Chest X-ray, AP view. Patient: 65 years old, sex M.
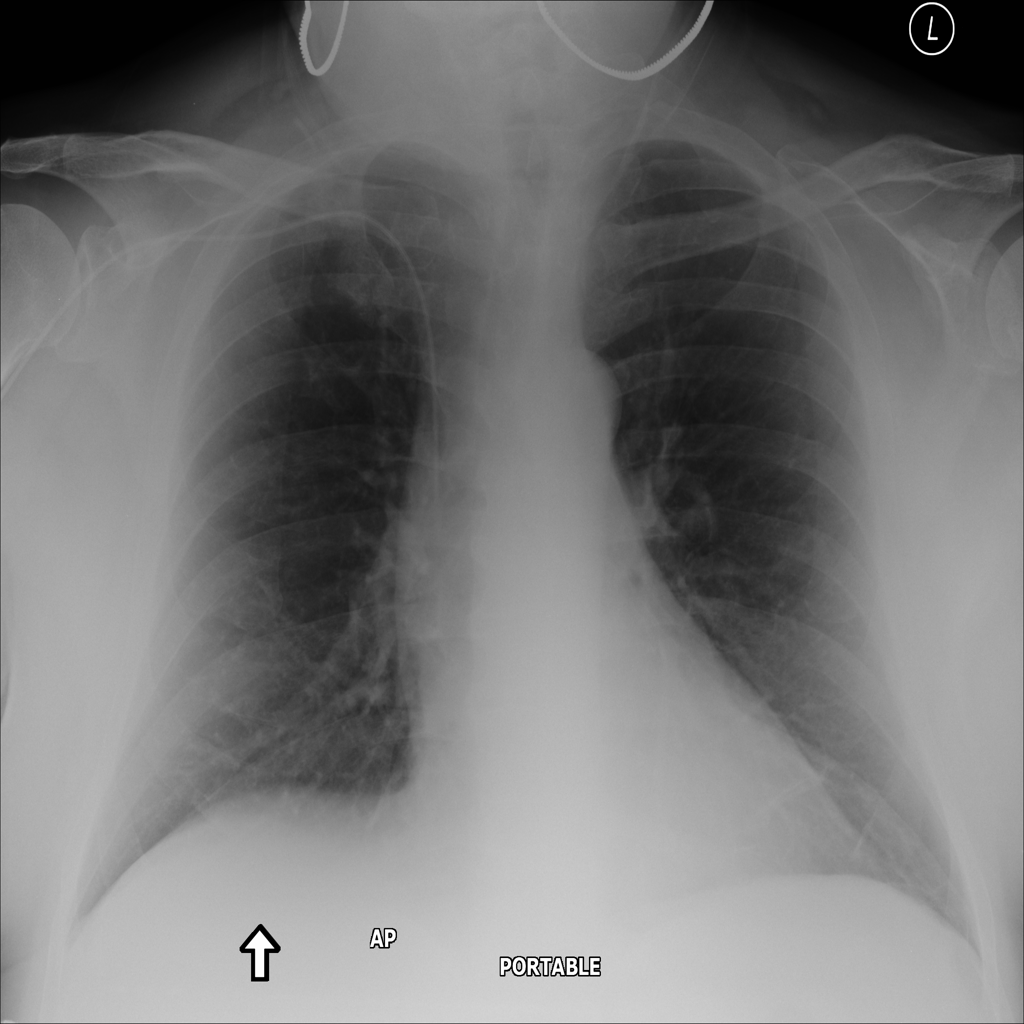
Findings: No Finding